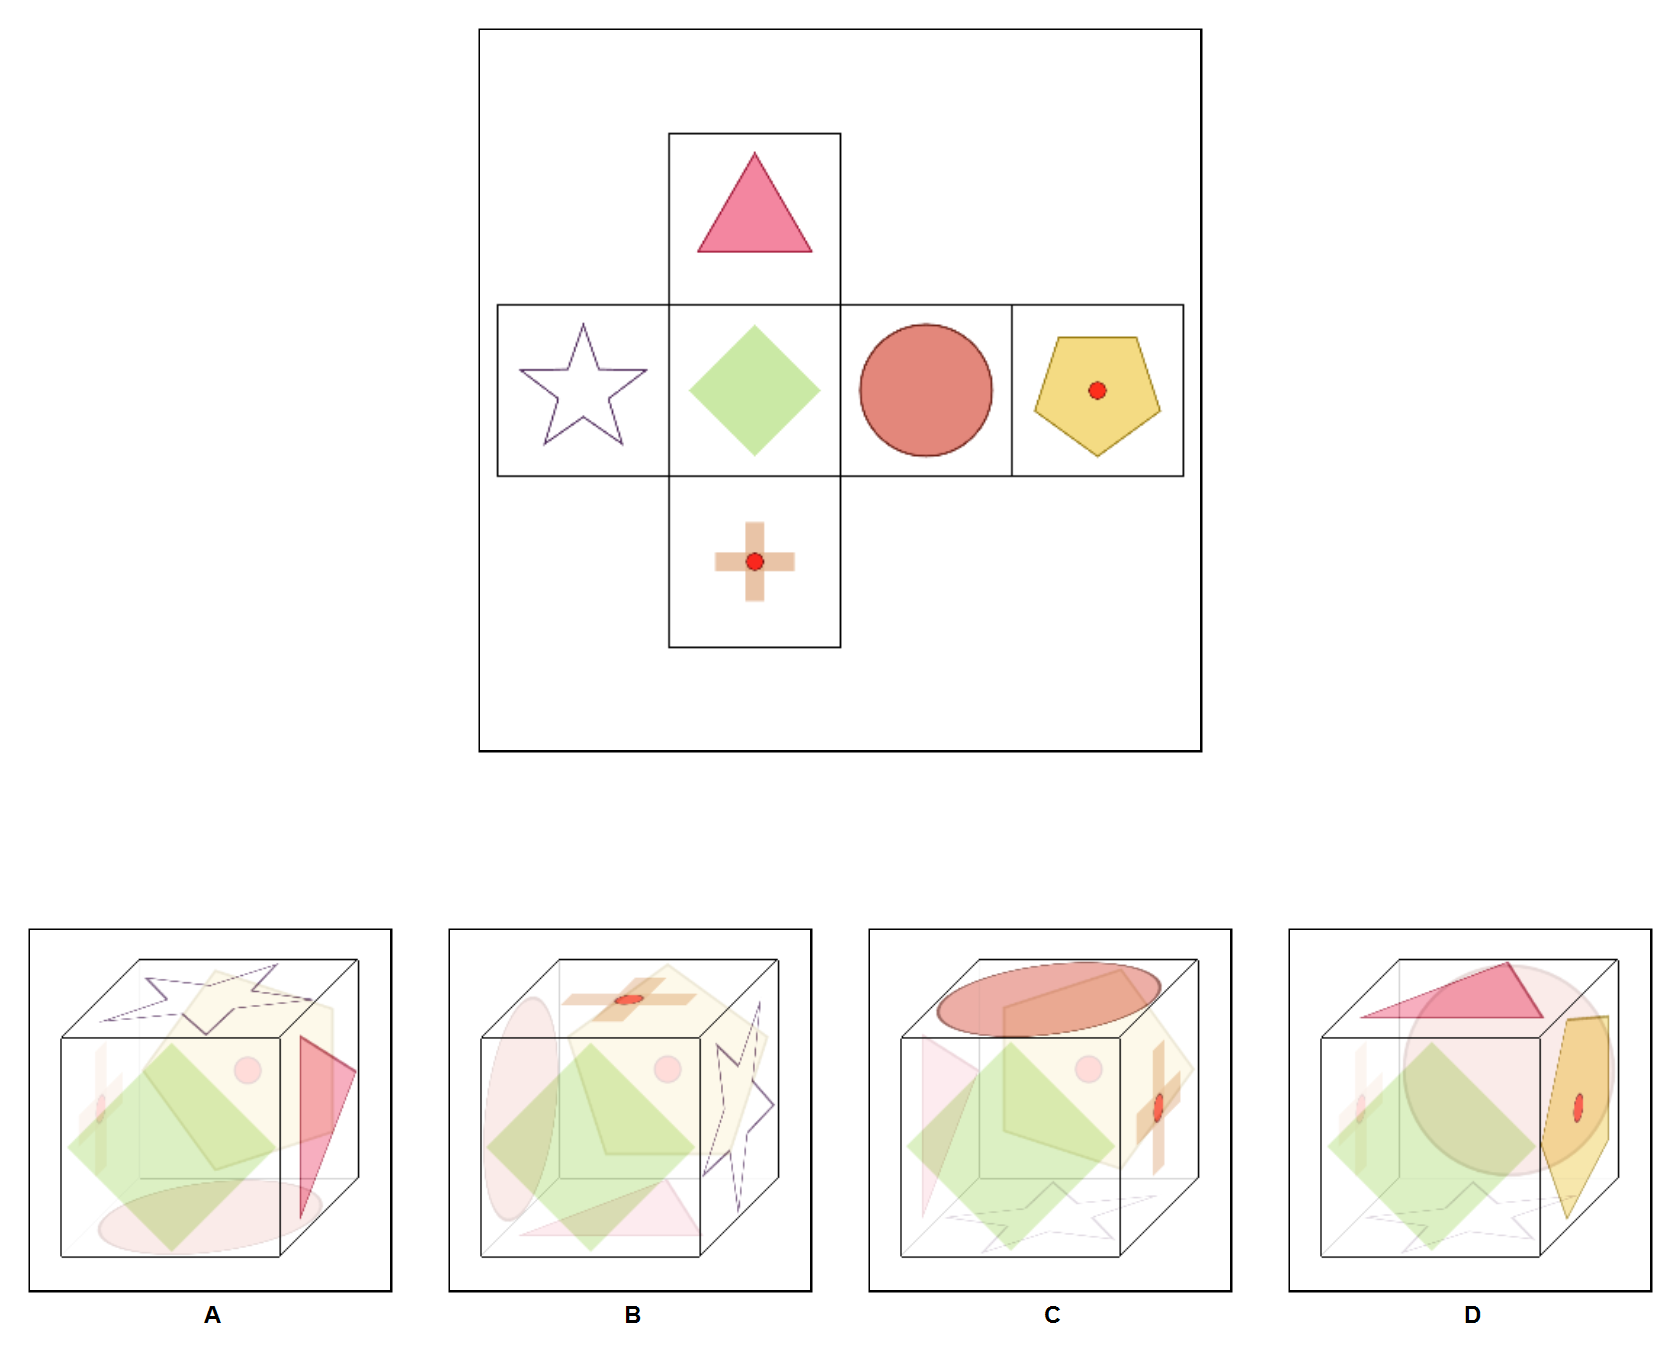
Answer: D